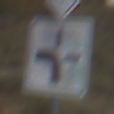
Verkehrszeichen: VerlaufVorfahrtsstrasse1
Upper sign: Vorfahrtsstrasse
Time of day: Midday
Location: Outdoor (Nature)
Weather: Overcast
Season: NotSpecified
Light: Natural